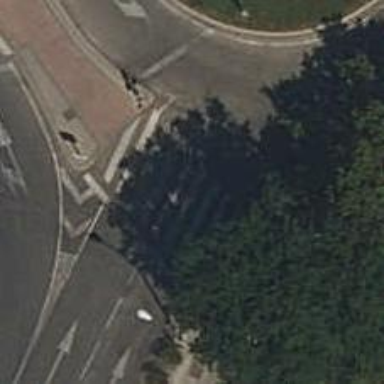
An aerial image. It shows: Road with traffic signals for signaling.